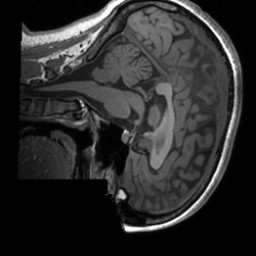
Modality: T1w
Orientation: sagittal
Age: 20
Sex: female
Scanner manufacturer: siemens
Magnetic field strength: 3 T
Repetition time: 1.9 s
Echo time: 0.00226 s